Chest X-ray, AP view. Patient: 50 years old, sex M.
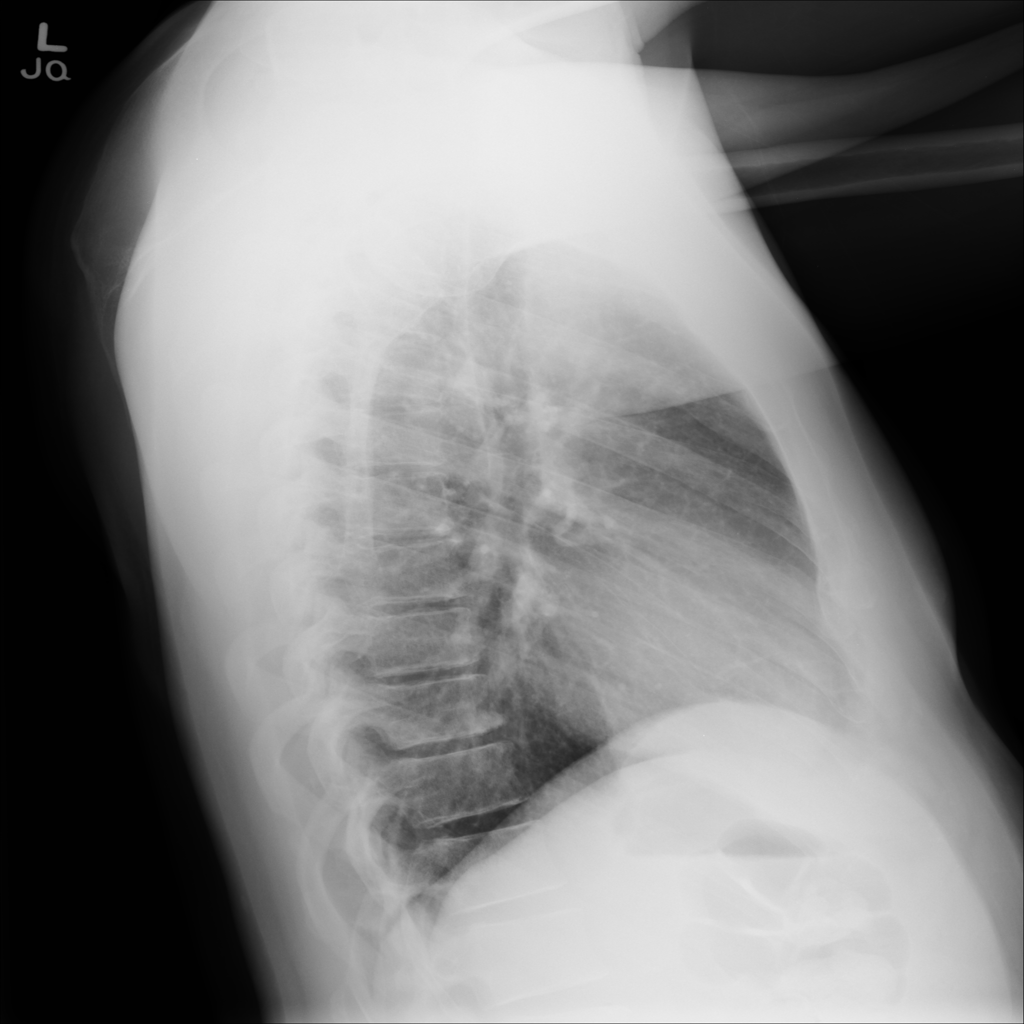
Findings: No Finding